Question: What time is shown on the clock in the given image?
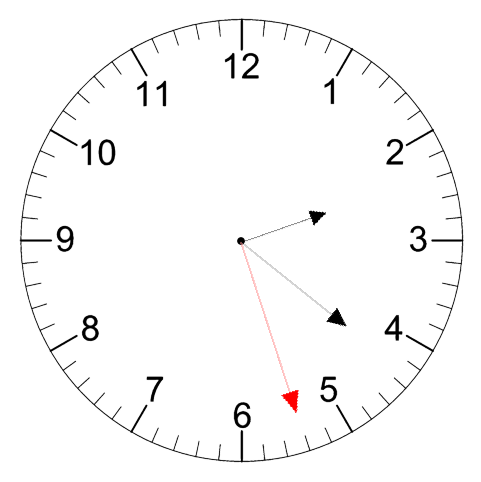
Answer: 02:21:27